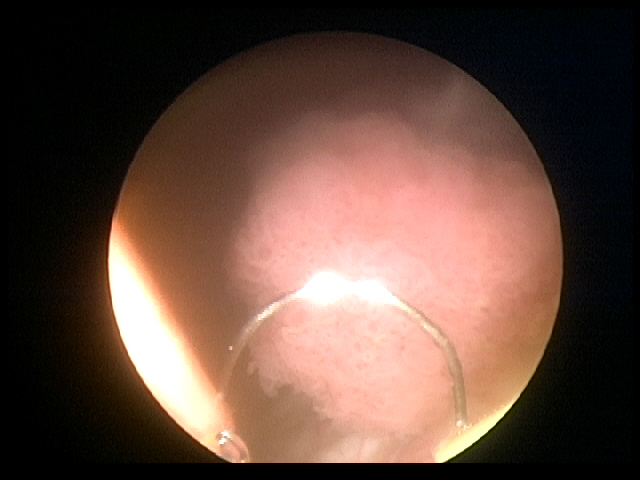
Modality: WLC
Class: Malignant
Subclass: HighGradePapillary
Lesion: L1
Stage: Ta
Morphology: Papillary
Bladder cancer association: Yes